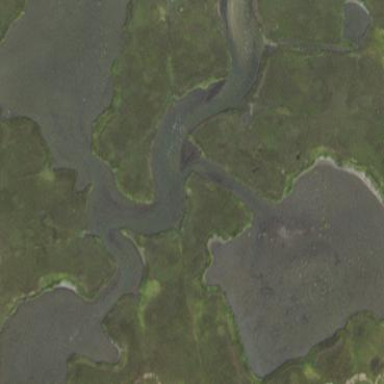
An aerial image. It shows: Tidal wetland area known as tidal flat.